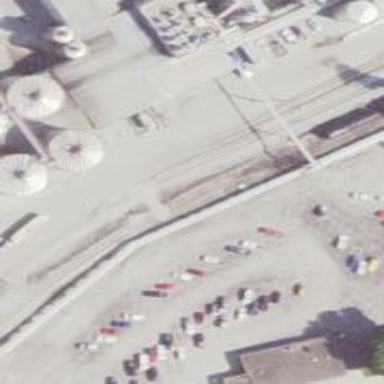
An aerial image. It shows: Railway yard.